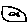
Label: fish